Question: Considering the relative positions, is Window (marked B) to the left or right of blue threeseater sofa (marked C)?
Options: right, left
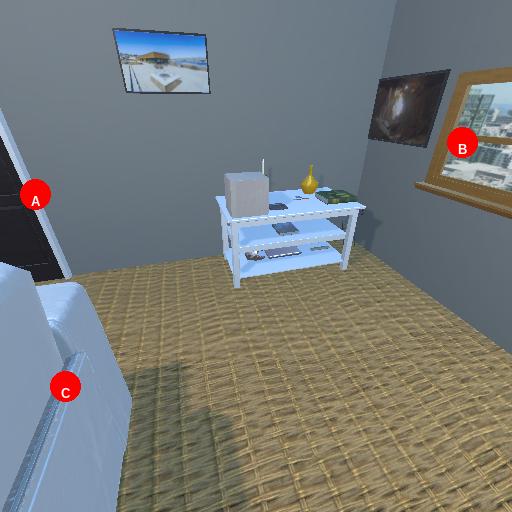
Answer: right